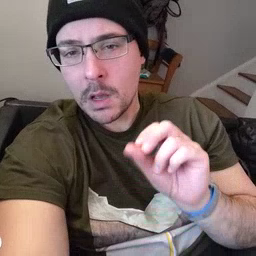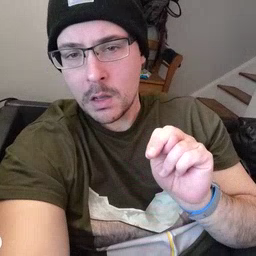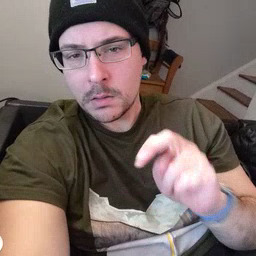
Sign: on